Question: I am working with CDC in sql and we have a table 'lsn_timeMapping' and a column inside this table 'trans_begintime' its type as mentioned in sql is 'datetime'. My question is how can i get to know that whether it stores datetime in utc format or server datetime .
HERE is  a flow mentioned in msdn
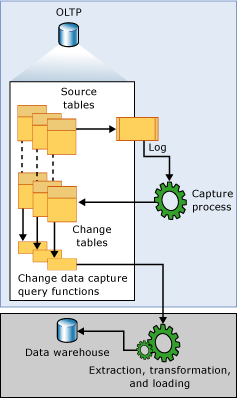
Answer: It would appear that the time is stored based upon the server's locale settings(local timezone). Therefore, it will not be UTC unless the server timezone is set to UTC.
Source: <URL>